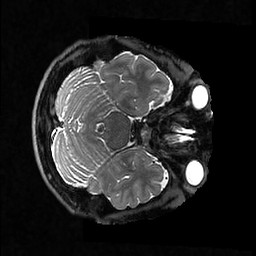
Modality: T2w
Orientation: axial
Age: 32
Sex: male
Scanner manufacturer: ge
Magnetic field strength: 3 T
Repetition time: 3.202 s
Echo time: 0.06696 s